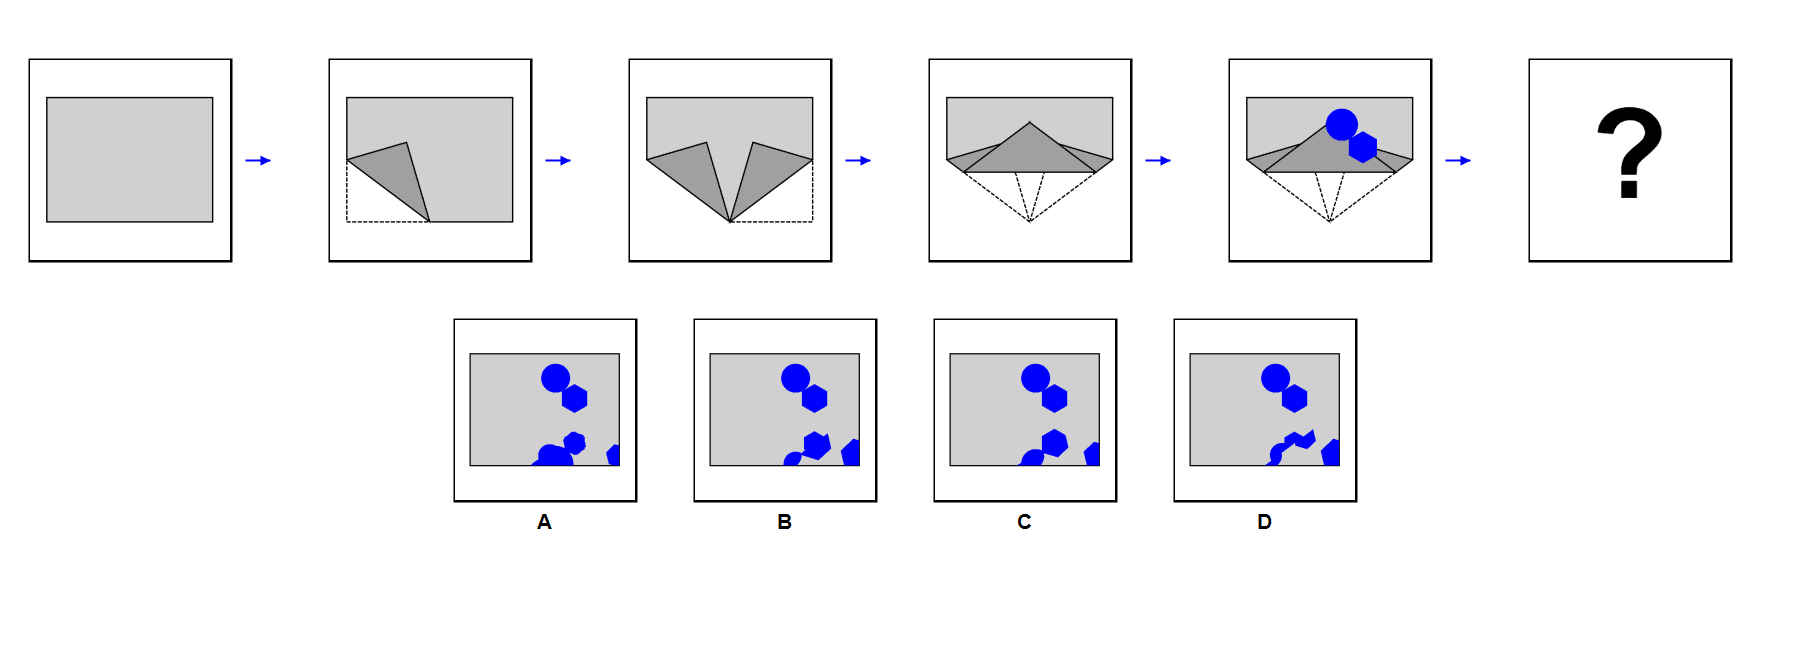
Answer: C